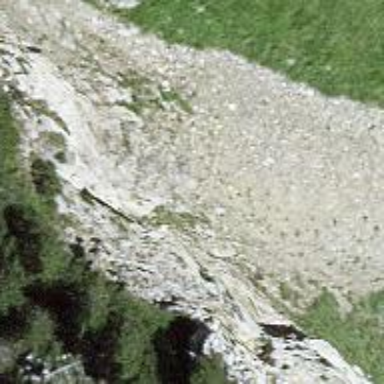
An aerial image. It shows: Cliff in nature.